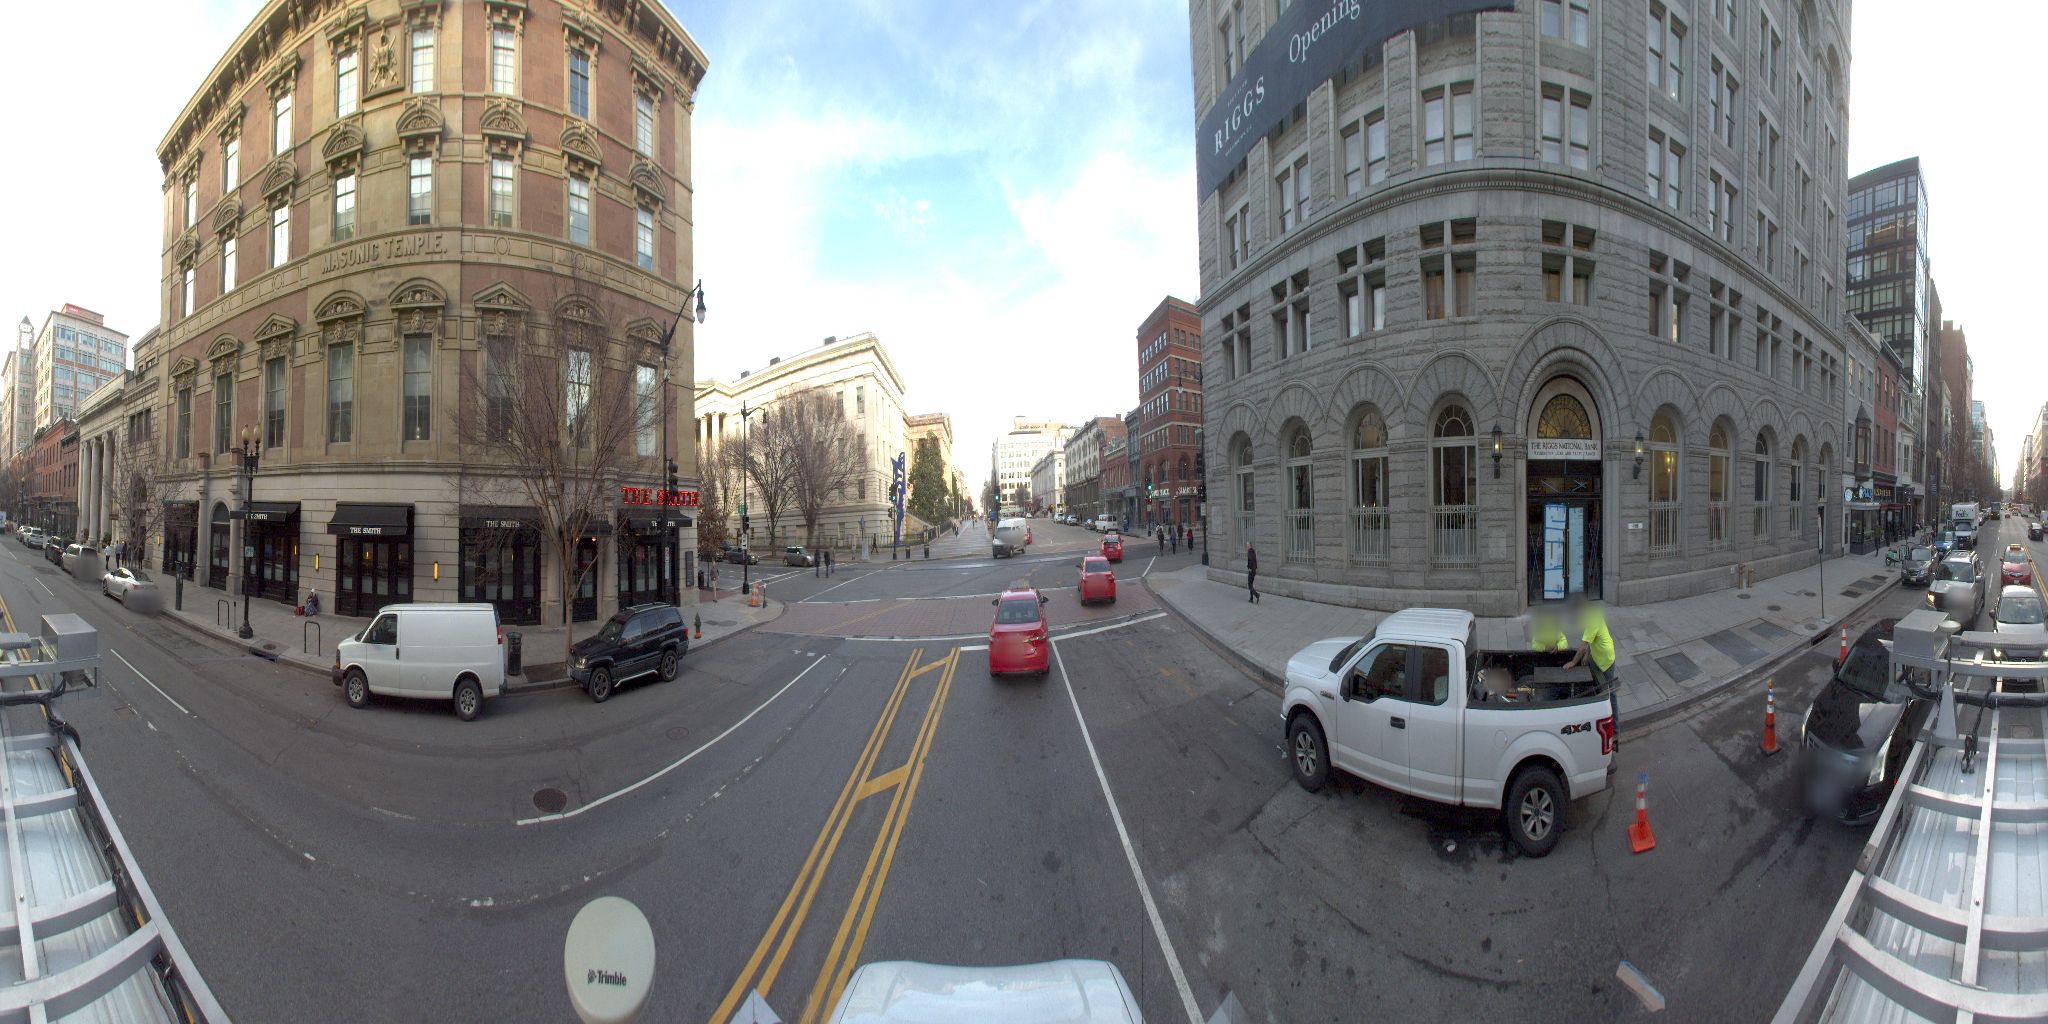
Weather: snowy
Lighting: day
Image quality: good
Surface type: railway
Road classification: secondary
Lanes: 4
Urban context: urban centre
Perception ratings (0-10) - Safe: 5.32, Lively: 8.86, Beautiful: 6.4, Boring: 1.75, Depressing: 1.03, Wealthy: 7.39